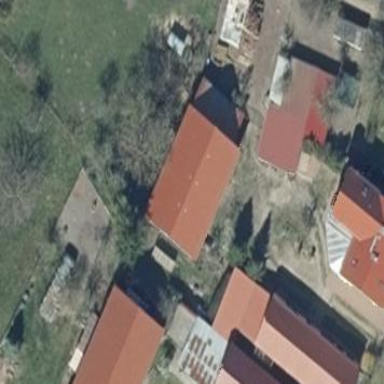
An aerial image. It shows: Flat-roofed building with red roof.